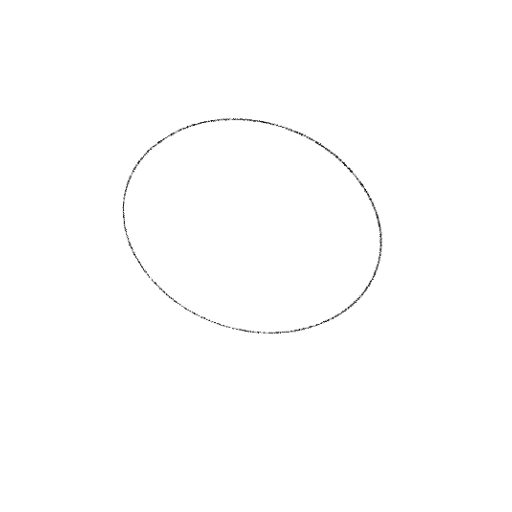
Crossing number: 0